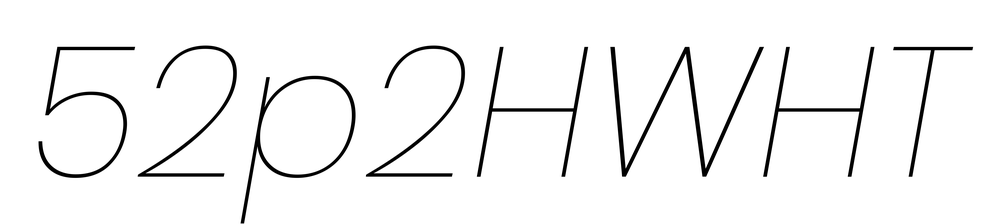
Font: Poppins-ThinItalic